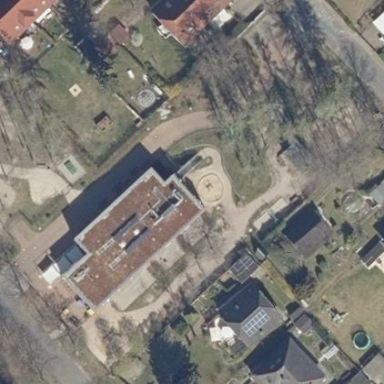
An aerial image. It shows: Kindergarten.